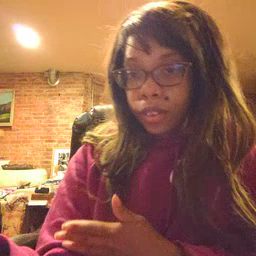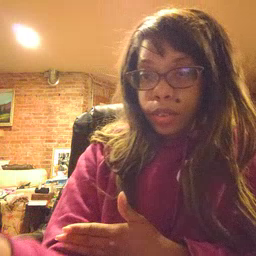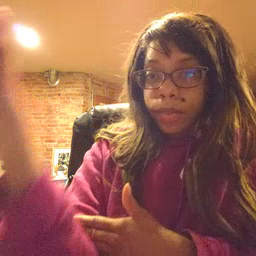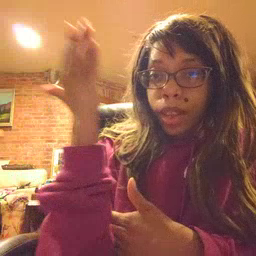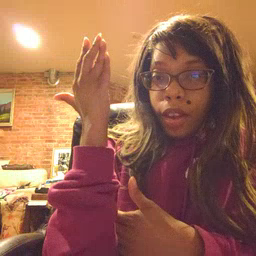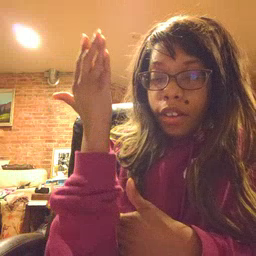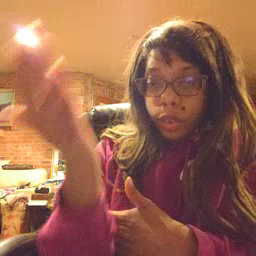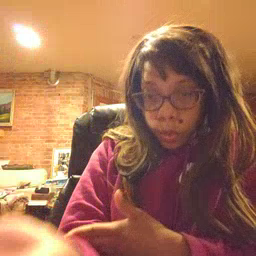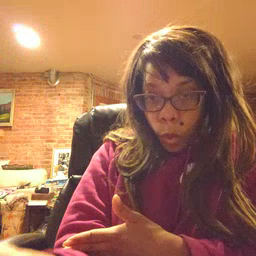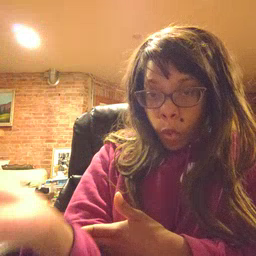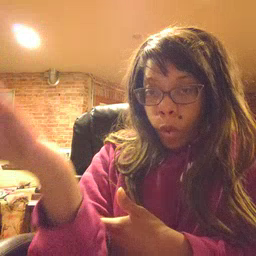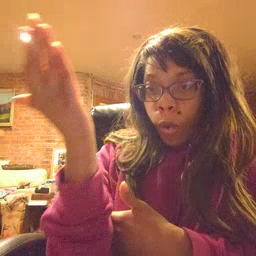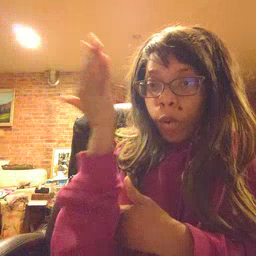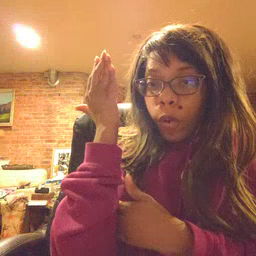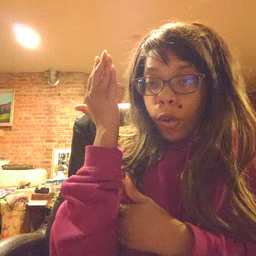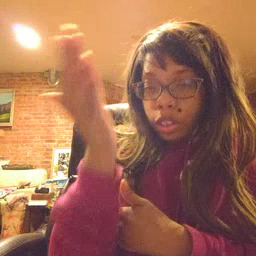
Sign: morning